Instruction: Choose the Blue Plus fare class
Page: flights
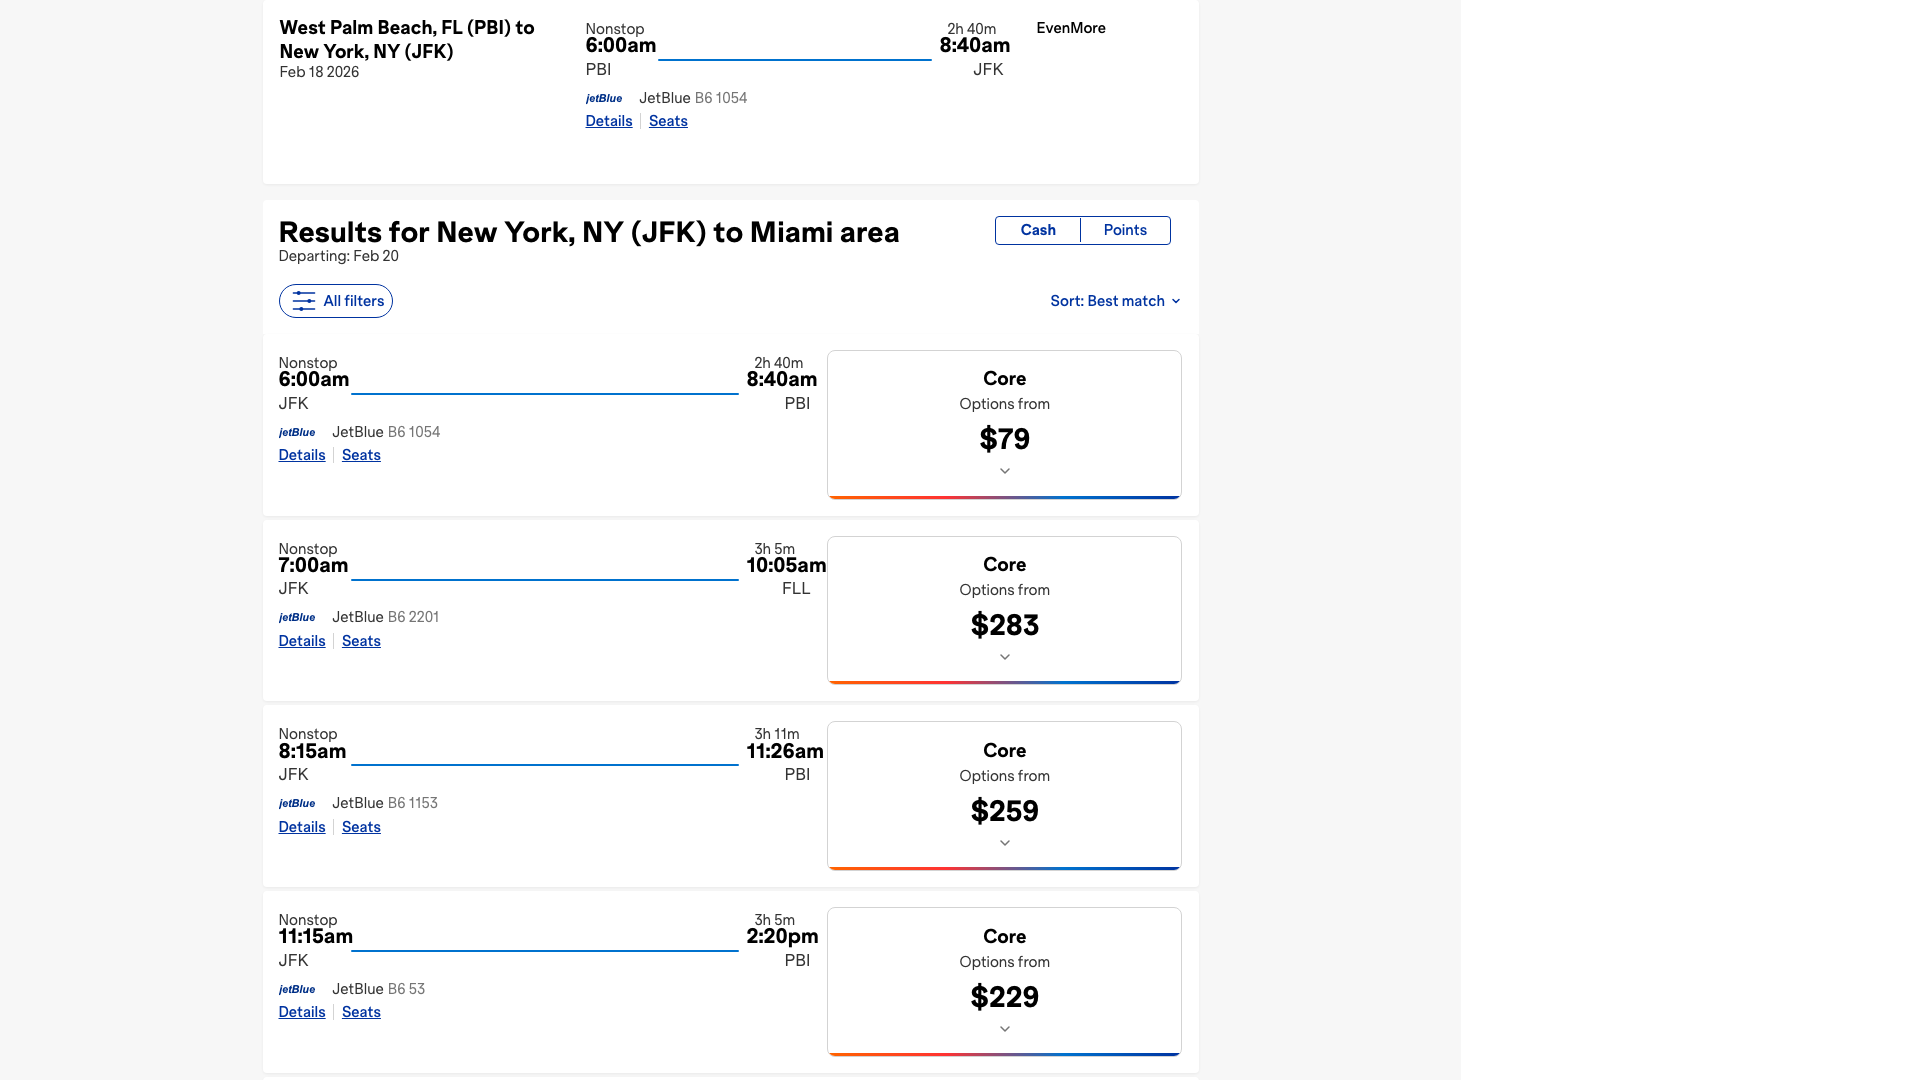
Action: click